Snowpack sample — Loveland Pass, Silver Plume, Colorado, USA (12/14/25, 10:50 AM MST)
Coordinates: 39.664, -105.882
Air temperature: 36 °F
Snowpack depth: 67 cm
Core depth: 10 cm
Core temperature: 50 °F
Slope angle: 6°, slope face: 326°
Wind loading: low
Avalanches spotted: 0
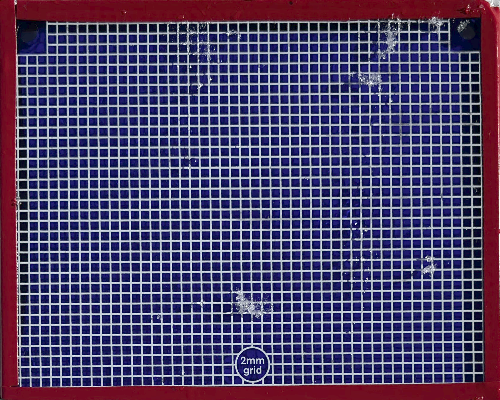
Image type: profile
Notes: No avalanches spotted, very late start to the season with minimal snowpack